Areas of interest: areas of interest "Scenic Spot"
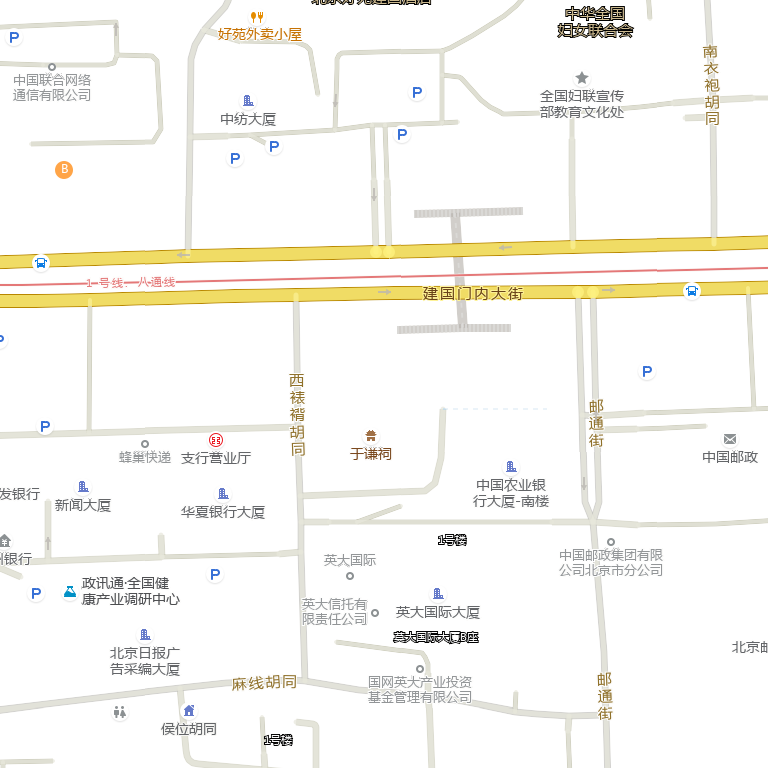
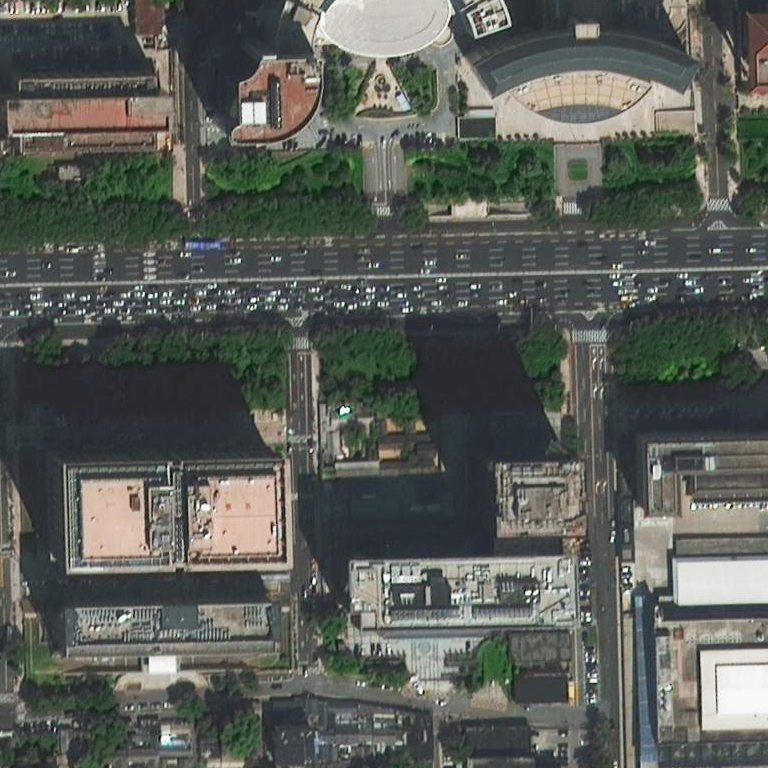